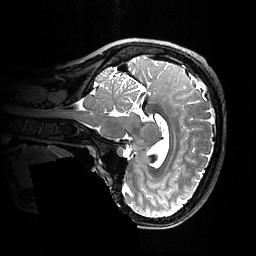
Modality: T2w
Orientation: sagittal
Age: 28
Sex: female
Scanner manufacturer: ge
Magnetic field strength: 3 T
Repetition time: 3.202 s
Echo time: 0.0669 s